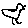
Label: bird